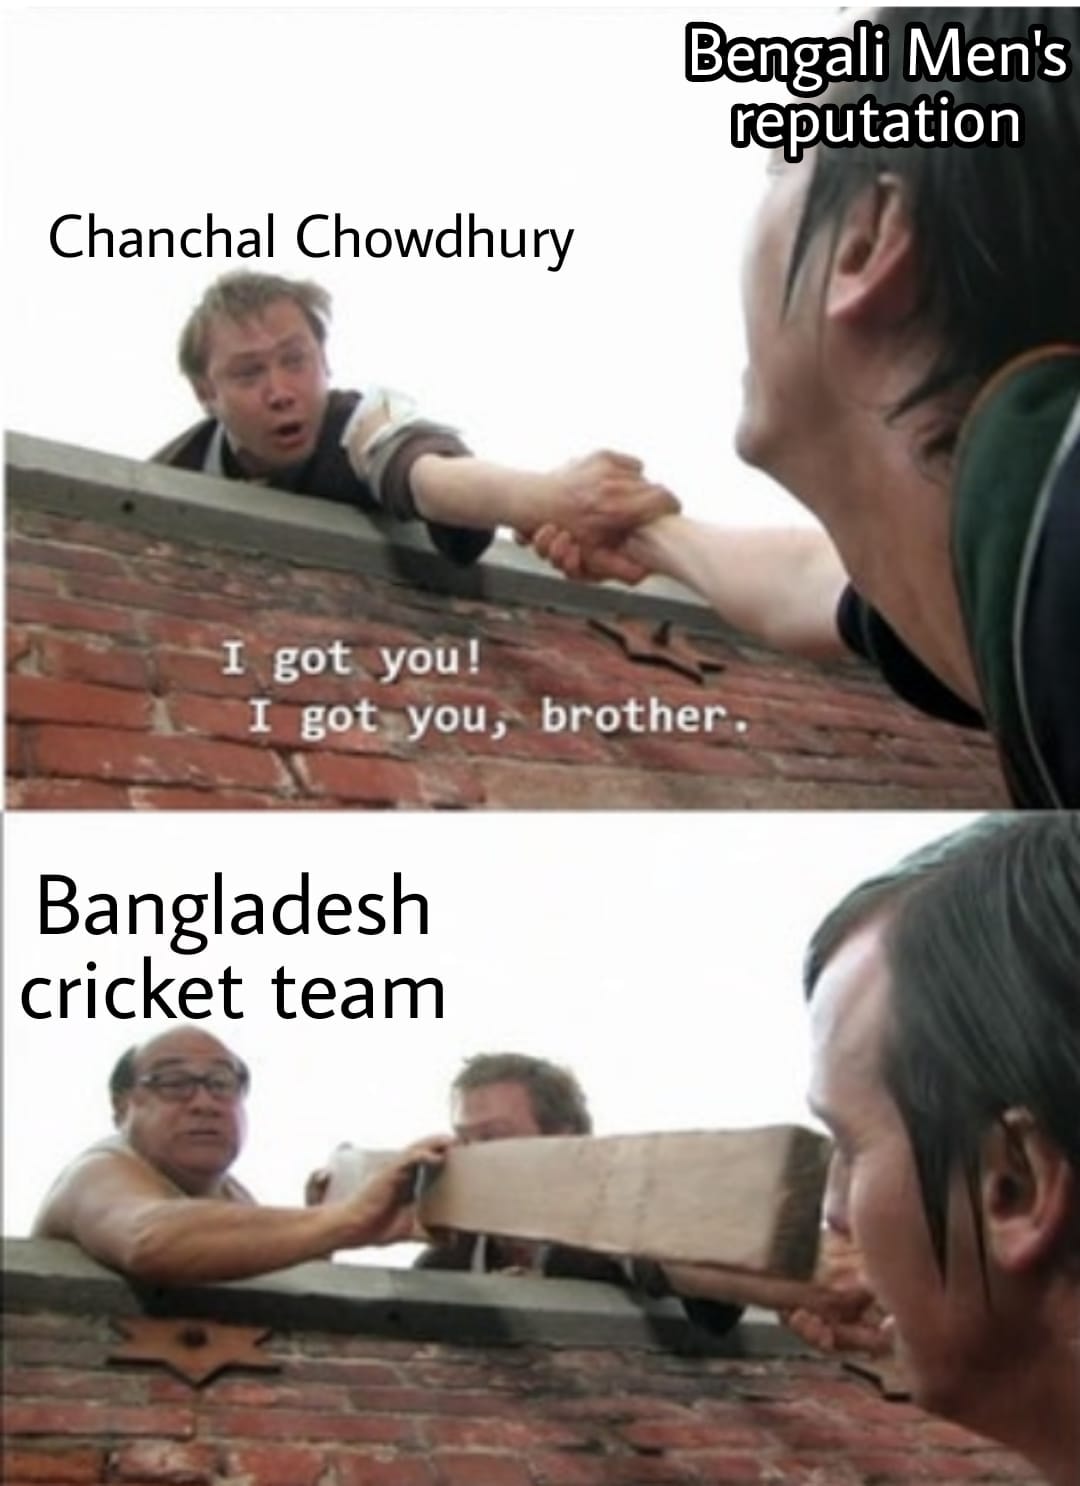
Caption: Chanchal Chowdhury   Bengali Men's reputation   I got you! I got you , brother .     Bangladesh cricket team
Label: hate